Field crop: maize
Growth stage: 2
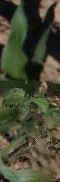
Species: maize